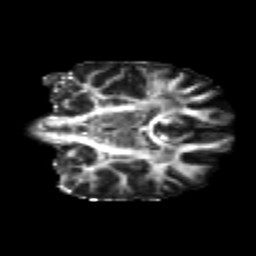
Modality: FA
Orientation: coronal
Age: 22
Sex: female
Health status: healthy
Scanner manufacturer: philips
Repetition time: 7.385 s
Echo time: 0.08599 s